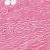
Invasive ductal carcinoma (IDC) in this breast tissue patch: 0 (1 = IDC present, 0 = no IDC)